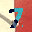
Label: 7